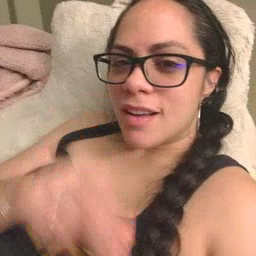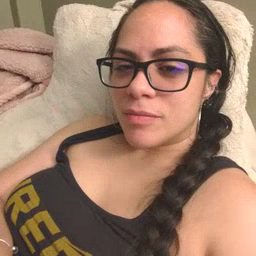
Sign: duck